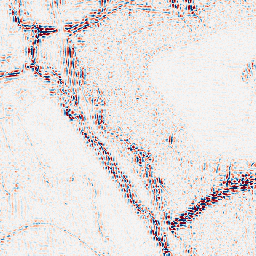
Category: wavelet
Decomposition family: wavelet_reverse_biorthogonal
Decomposition parameters: wavelet: rbio5.5
level: 2
Upsampling method: quadratic
Upsampling parameters: scale: 4
Upsampling scale: 4